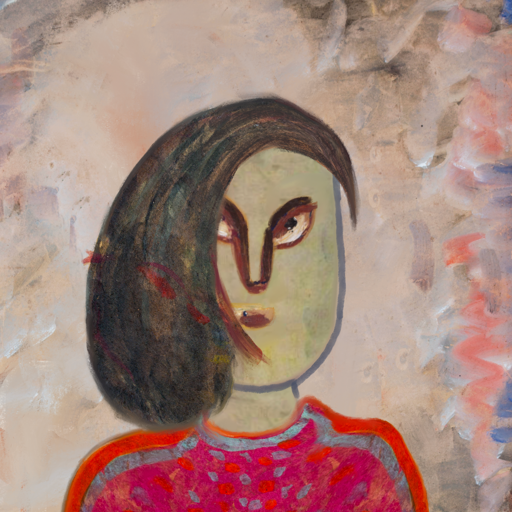
Background: Roy_Bahadur, Head And Neck Front: Hill_Girl, Face Front: After_Raid, Bust: Sisters, Hair Front: Gypsy_Mother, Head Accessory: Blank, Second Necklace: Blank, Necklace: Blank, Baby: Blank